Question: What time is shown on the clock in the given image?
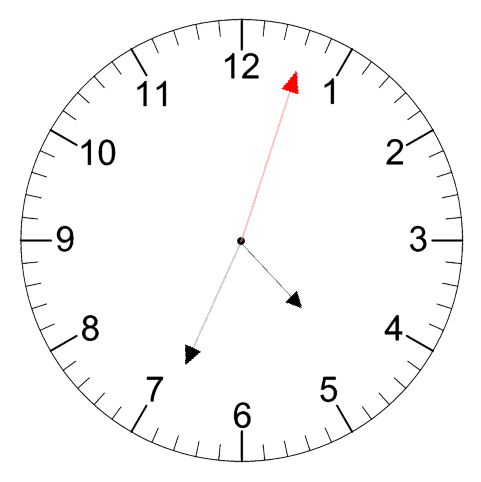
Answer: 04:34:03